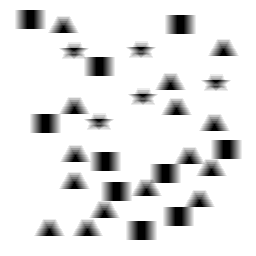
Squares: 10
Triangles: 15
Stars: 5
Total shapes: 30